Aerial crown-view tile of a tropical tree (Barro Colorado Island, Panama), acquired 20241014:
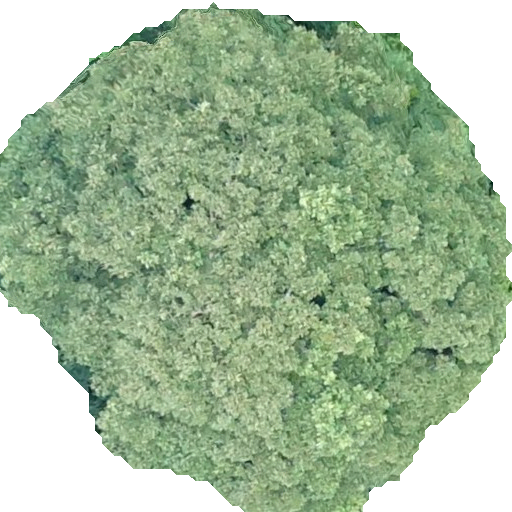
Species: Dipteryx oleifera
GBIF accepted scientific name: Dipteryx oleifera
Crown area: 306.307 m²